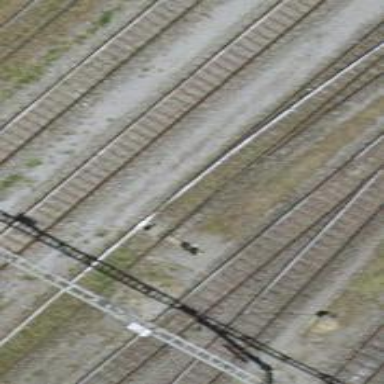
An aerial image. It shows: Railway switch.